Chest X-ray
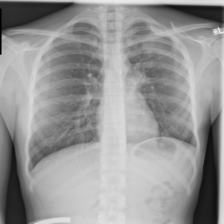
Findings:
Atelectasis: negative
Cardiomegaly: negative
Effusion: negative
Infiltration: negative
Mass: negative
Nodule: negative
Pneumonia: negative
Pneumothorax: negative
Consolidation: negative
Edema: negative
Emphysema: negative
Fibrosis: negative
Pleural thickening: negative
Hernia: negative